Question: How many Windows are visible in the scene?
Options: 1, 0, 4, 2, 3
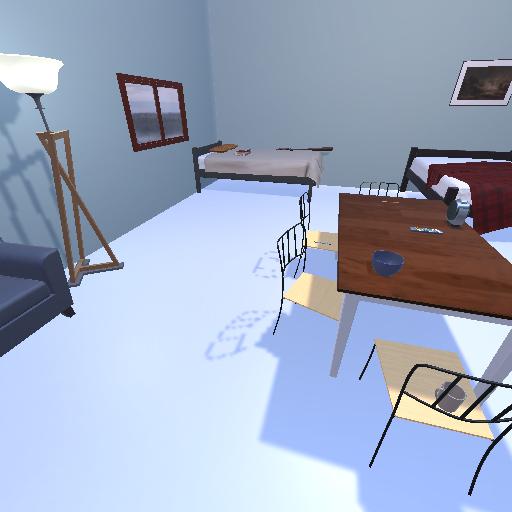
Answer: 1